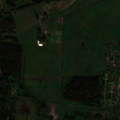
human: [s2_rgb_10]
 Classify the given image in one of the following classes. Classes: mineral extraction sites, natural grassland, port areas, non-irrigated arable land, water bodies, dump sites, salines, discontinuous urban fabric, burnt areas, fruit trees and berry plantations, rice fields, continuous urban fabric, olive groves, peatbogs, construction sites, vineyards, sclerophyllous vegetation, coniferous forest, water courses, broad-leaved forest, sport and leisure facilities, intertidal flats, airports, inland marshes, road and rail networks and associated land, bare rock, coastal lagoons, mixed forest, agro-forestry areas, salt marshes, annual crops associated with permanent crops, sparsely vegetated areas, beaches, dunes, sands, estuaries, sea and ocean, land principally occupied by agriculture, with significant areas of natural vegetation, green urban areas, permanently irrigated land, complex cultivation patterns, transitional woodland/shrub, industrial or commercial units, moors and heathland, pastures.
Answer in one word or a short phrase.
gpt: pastures, complex cultivation patterns, land principally occupied by agriculture, with significant areas of natural vegetation, broad-leaved forest, peatbogs